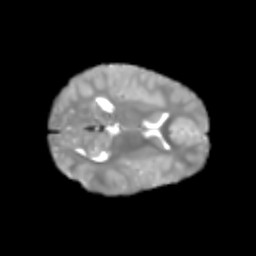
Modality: T2w
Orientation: axial
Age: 6
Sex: male
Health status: healthy